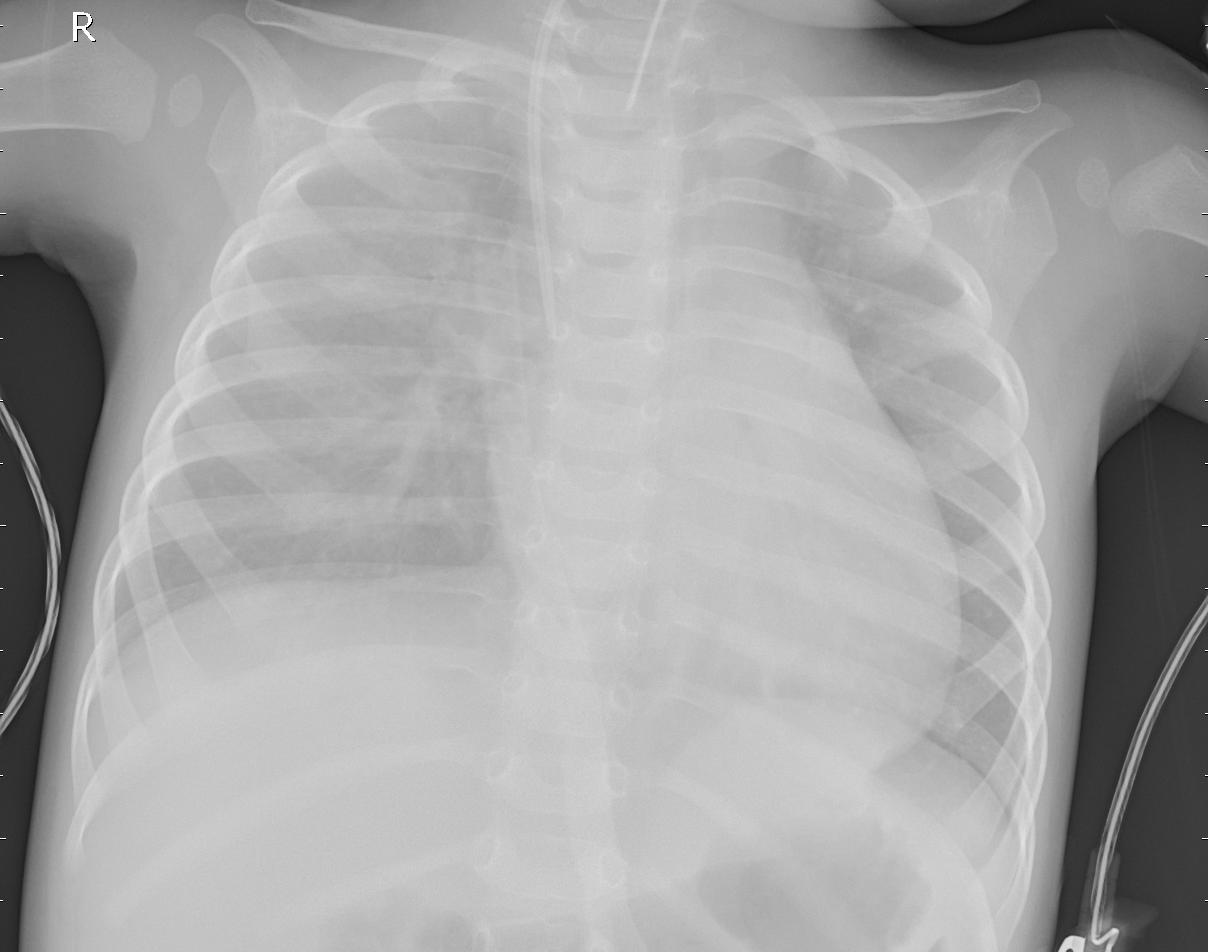
Diagnosis: PNEUMONIA